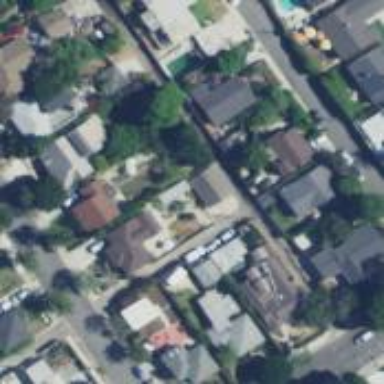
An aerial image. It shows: Residential alley serving as service road.